Aerial crown-view tile of a tropical tree (Barro Colorado Island, Panama), acquired 20240611:
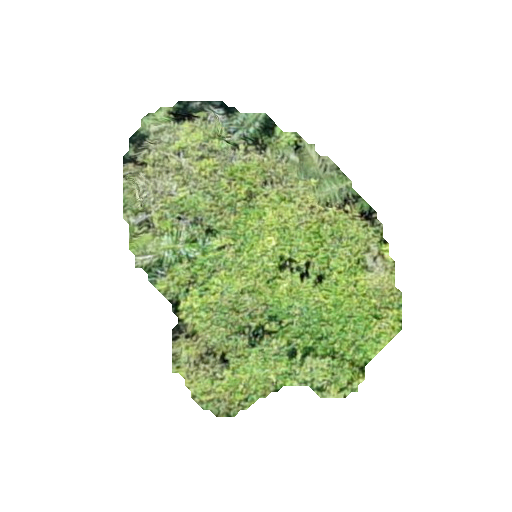
Species: Luehea seemannii
GBIF accepted scientific name: Luehea seemannii
Crown area: 97.006 m²